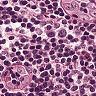
Metastatic tissue present: no